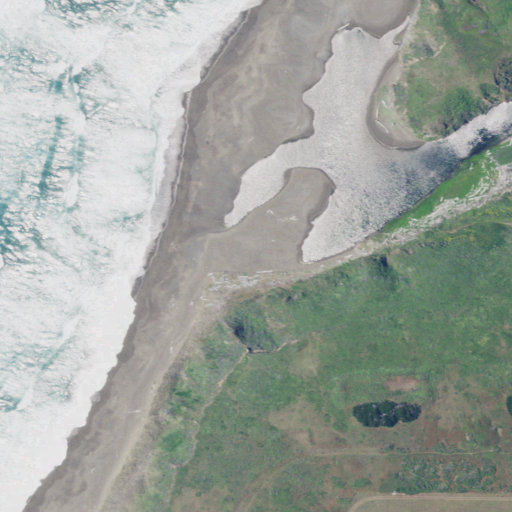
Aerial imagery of valley in California named San Andreas Fault containing shrub, herbaceous wetlands, open water, grassland, evergreen forest, open development, low intensity development, and medium intensity development